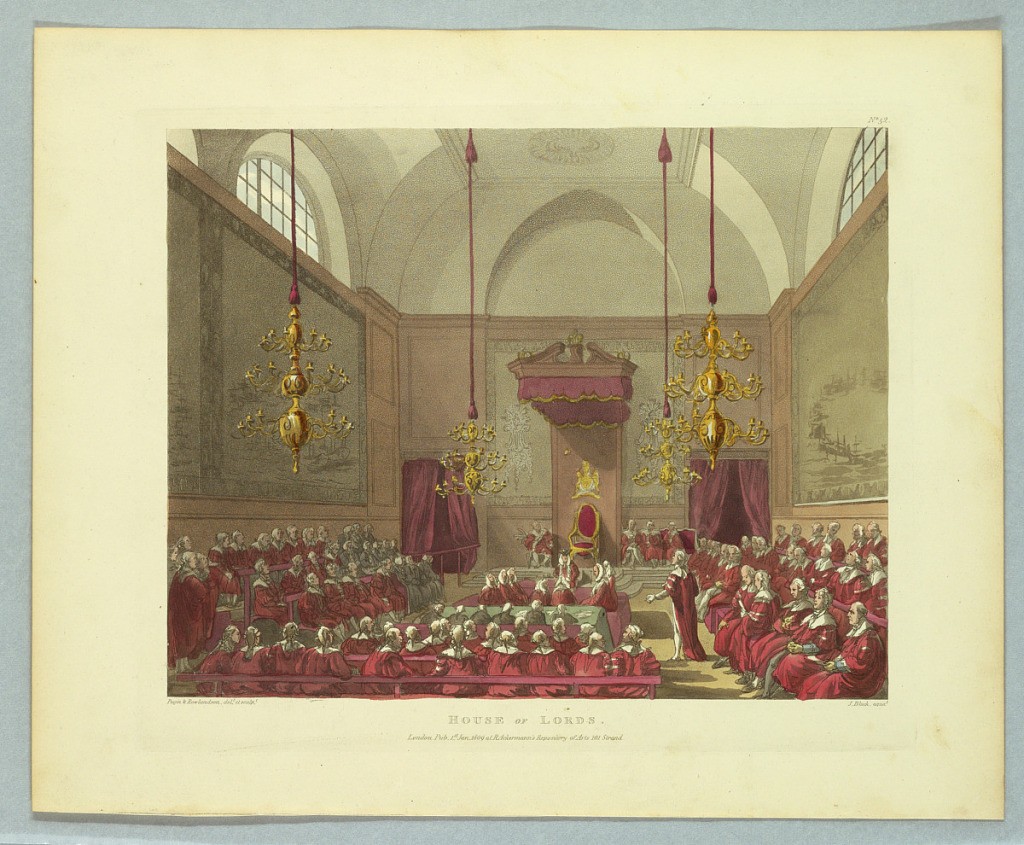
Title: House of Lords, from "Ackermann's Repository"
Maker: Thomas Rowlandson, British, 1756–1827
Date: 1809
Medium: Aquatint, brush and watercolor on paper
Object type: Print
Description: Scarlet robed men in white wigs sit along three sides of the room. Clerks at a table, center. Speaker's chair, rear center. Title, artists', and publisher's names below.